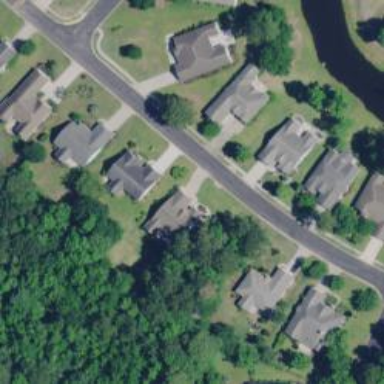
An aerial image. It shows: Residential road.